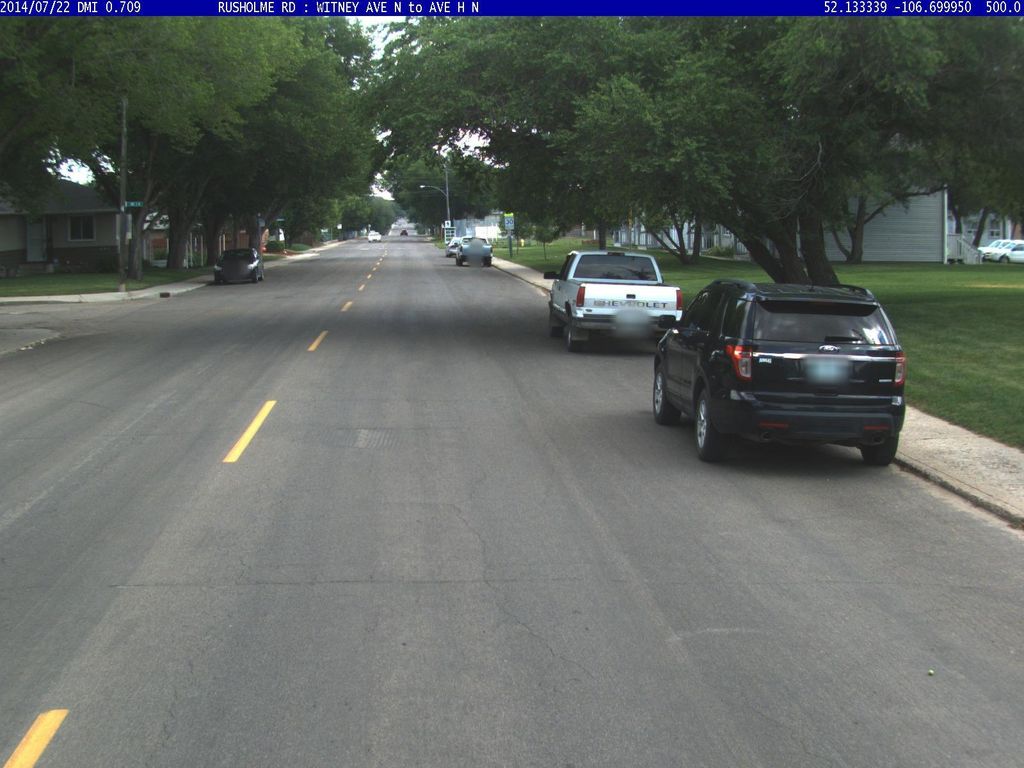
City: saskatoon